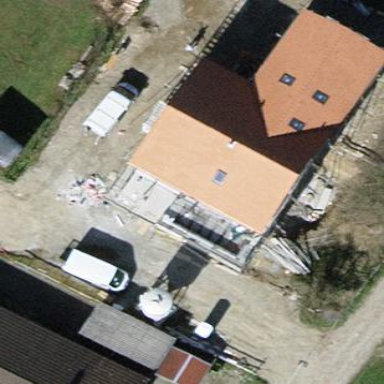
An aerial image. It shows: Gabled roof house.